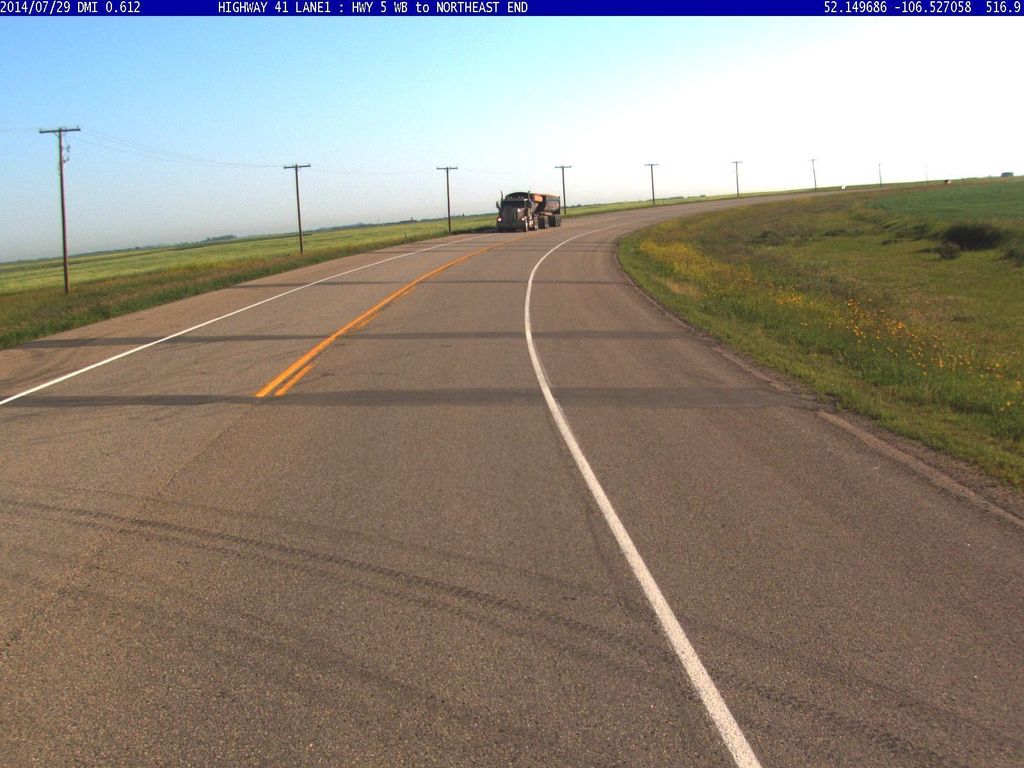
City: saskatoon